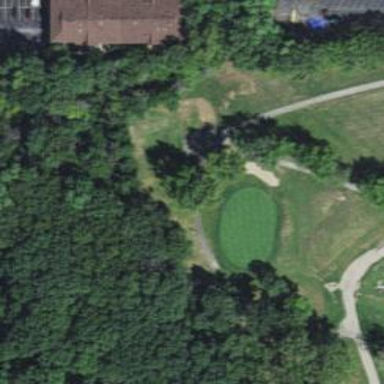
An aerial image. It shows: Golf hole.